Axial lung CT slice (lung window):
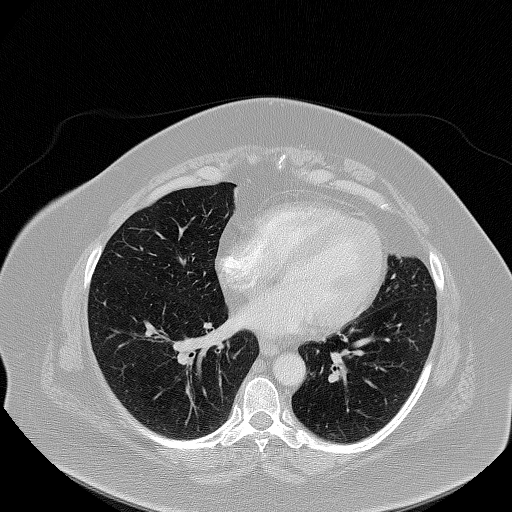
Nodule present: no